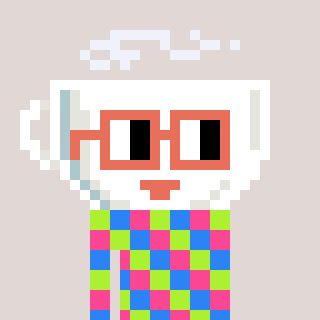
a pixel art character with square orange glasses, a mug-shaped head and a slimegreen-colored body on a warm background